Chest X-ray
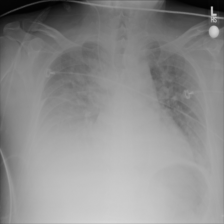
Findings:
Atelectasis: negative
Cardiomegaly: negative
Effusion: positive
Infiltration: positive
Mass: negative
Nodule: negative
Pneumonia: negative
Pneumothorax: negative
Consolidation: positive
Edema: negative
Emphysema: negative
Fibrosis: negative
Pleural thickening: negative
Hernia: negative